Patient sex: M
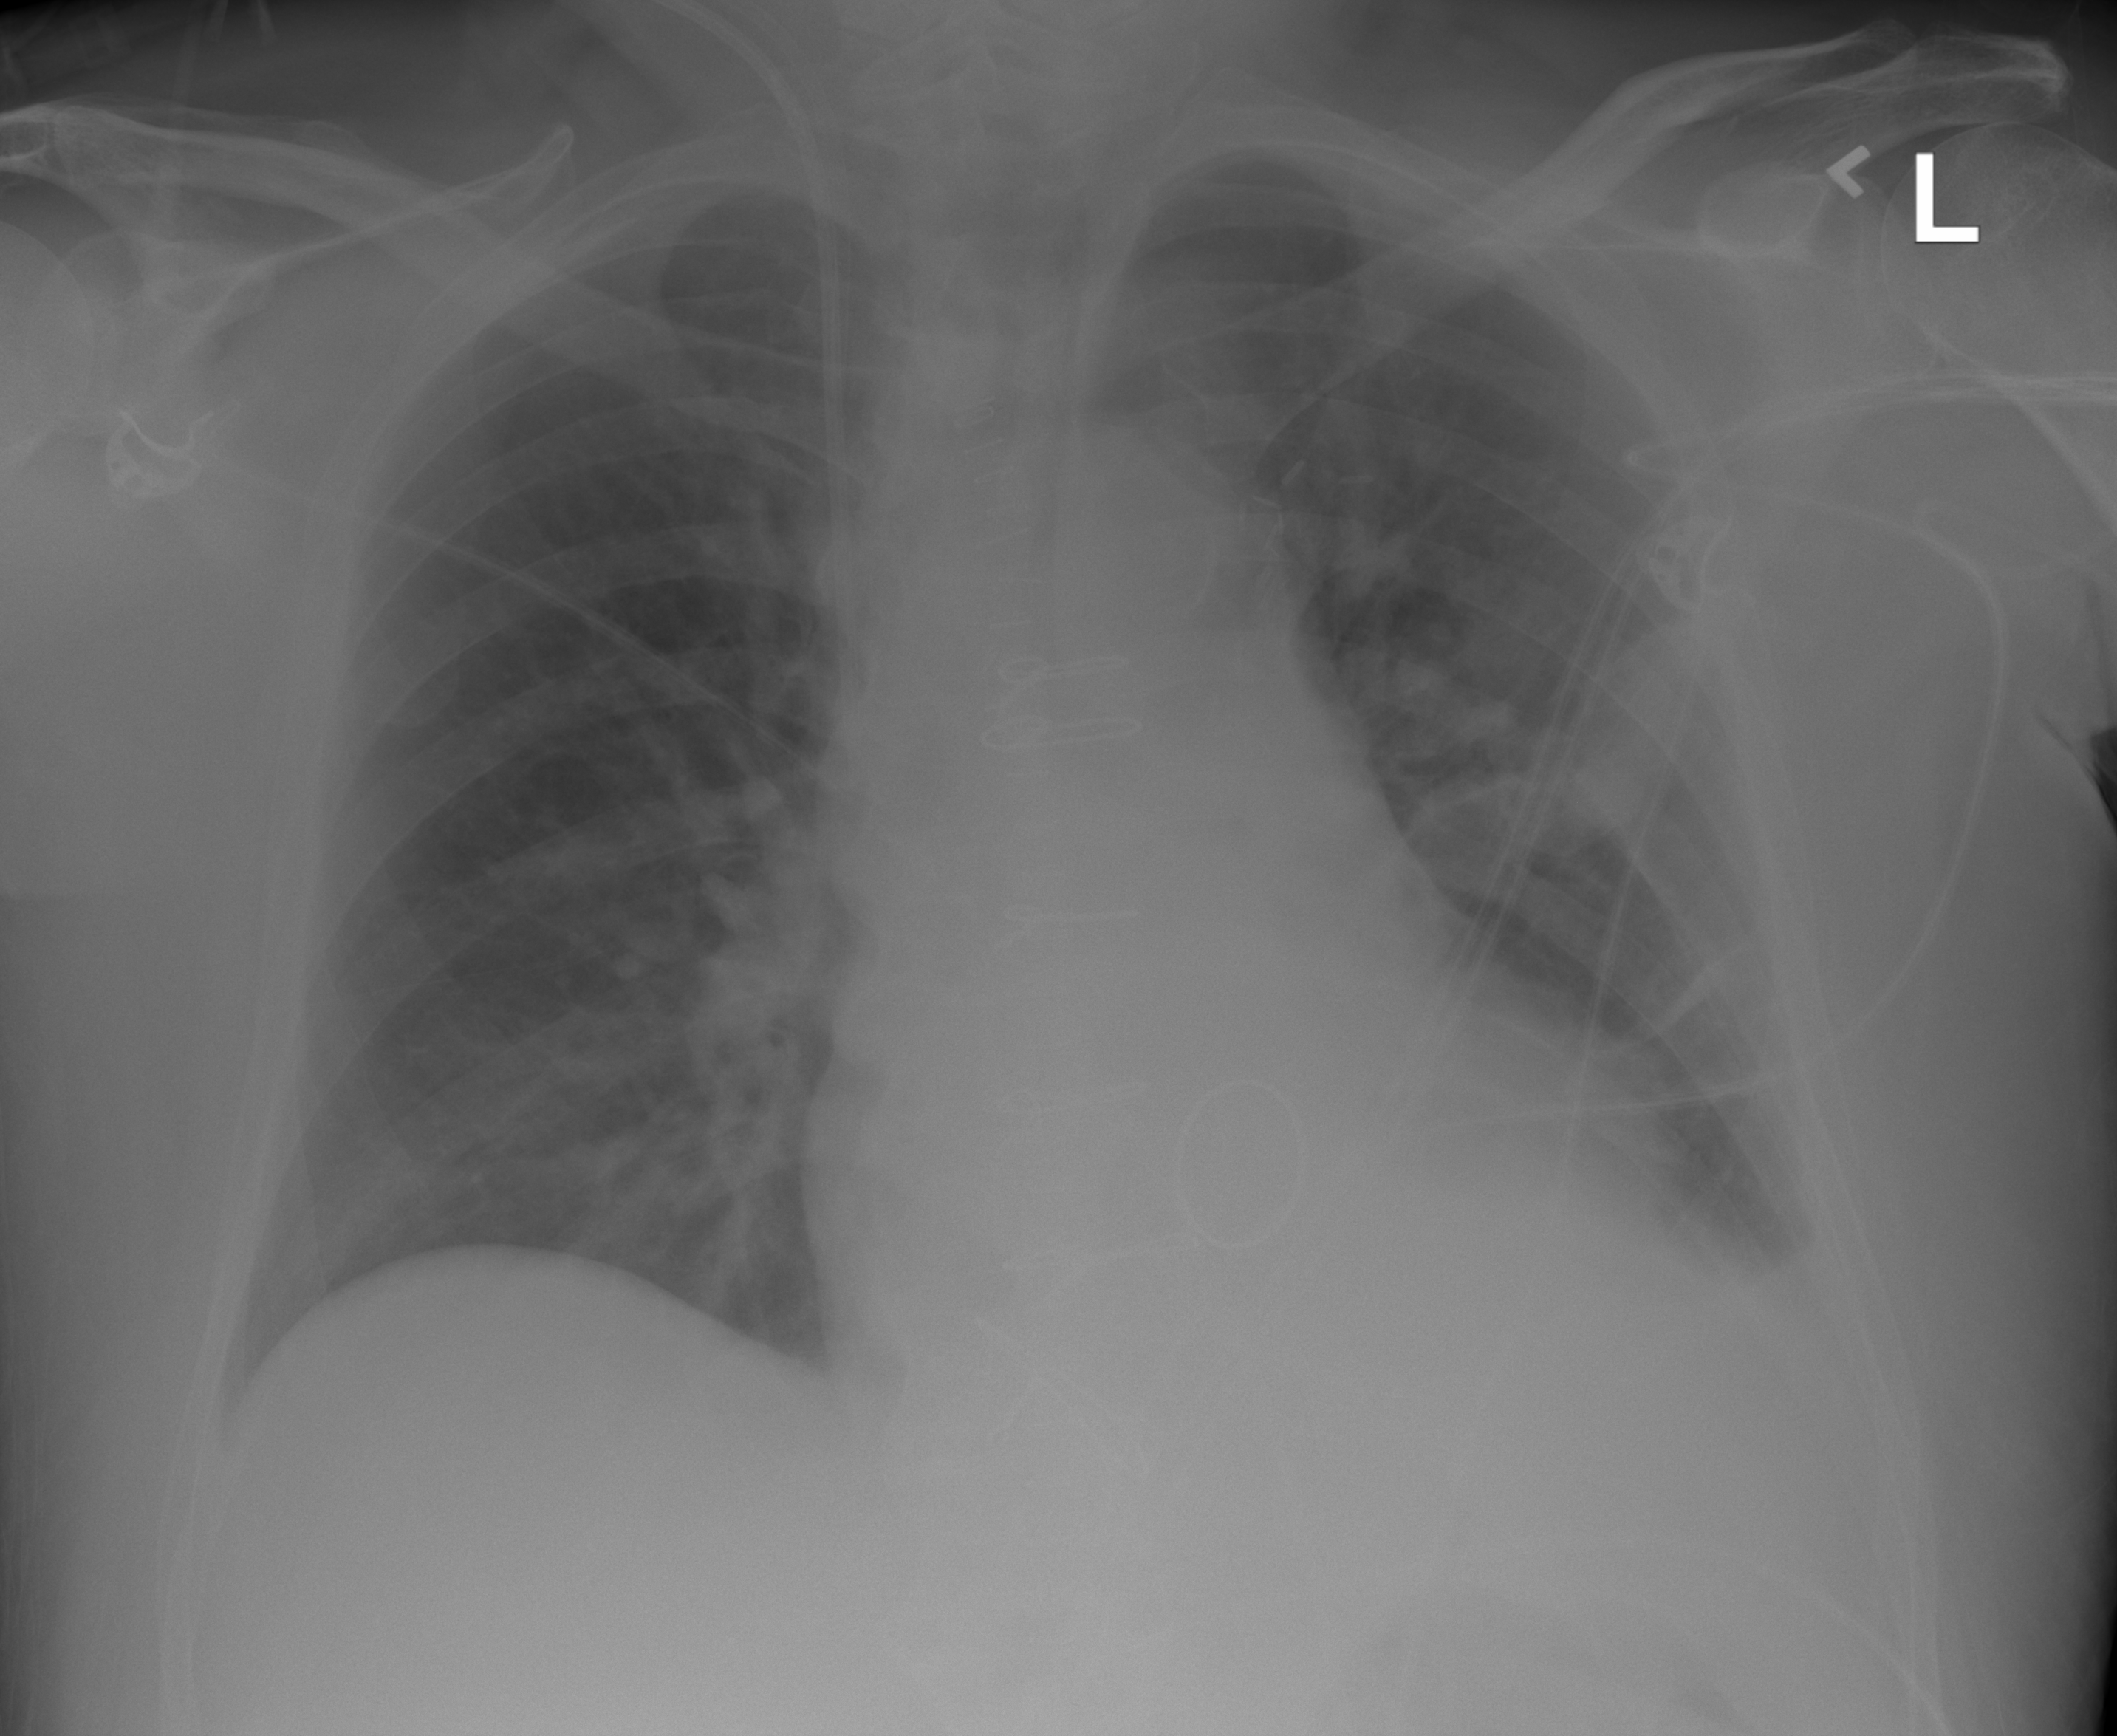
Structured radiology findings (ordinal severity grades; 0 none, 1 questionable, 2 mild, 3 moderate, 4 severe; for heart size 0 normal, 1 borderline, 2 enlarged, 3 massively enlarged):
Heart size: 2
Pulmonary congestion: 2
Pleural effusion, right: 0
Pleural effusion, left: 2
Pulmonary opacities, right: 0
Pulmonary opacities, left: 0
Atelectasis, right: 0
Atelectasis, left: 2